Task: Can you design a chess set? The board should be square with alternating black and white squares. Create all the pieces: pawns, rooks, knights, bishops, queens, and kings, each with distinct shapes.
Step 4634:
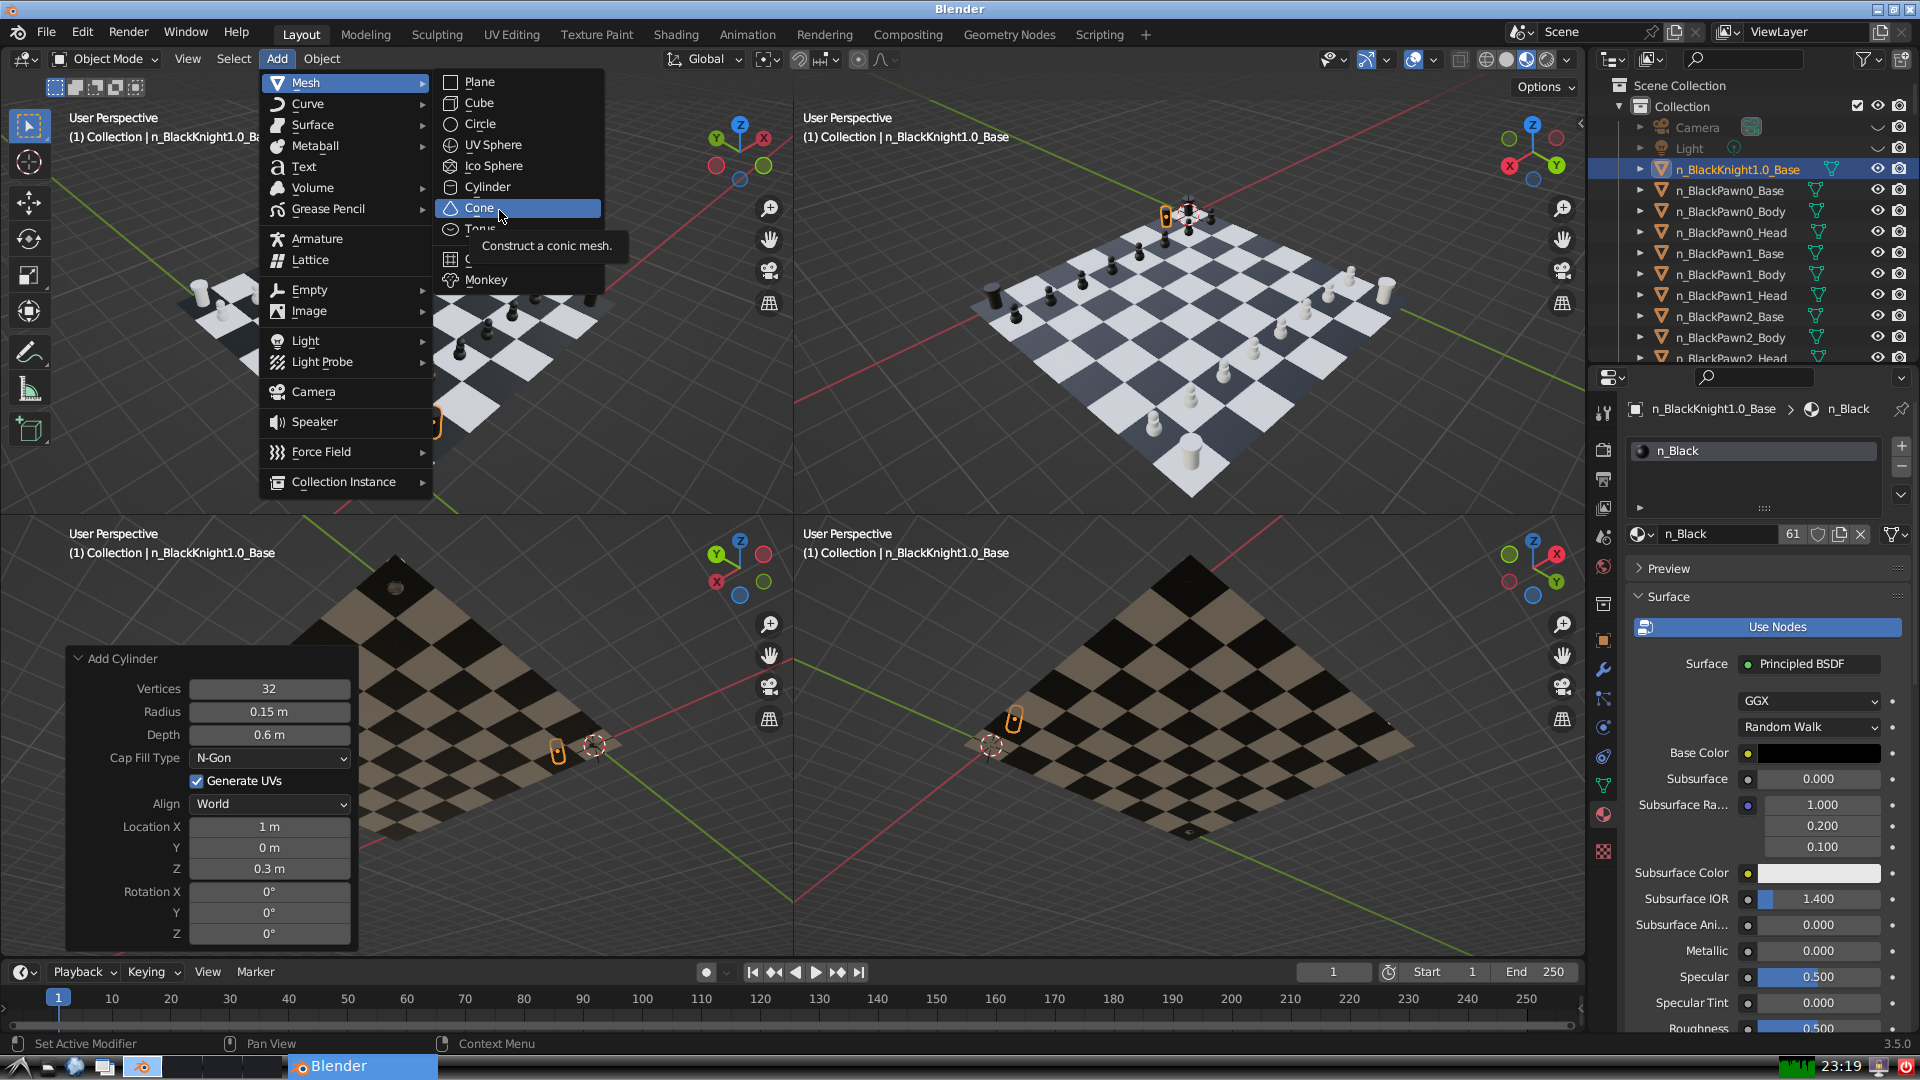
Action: click: no